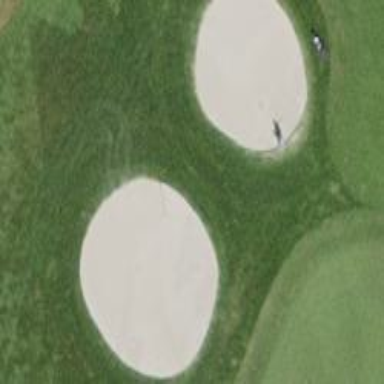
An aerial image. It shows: Golf bunker filled with natural sand.